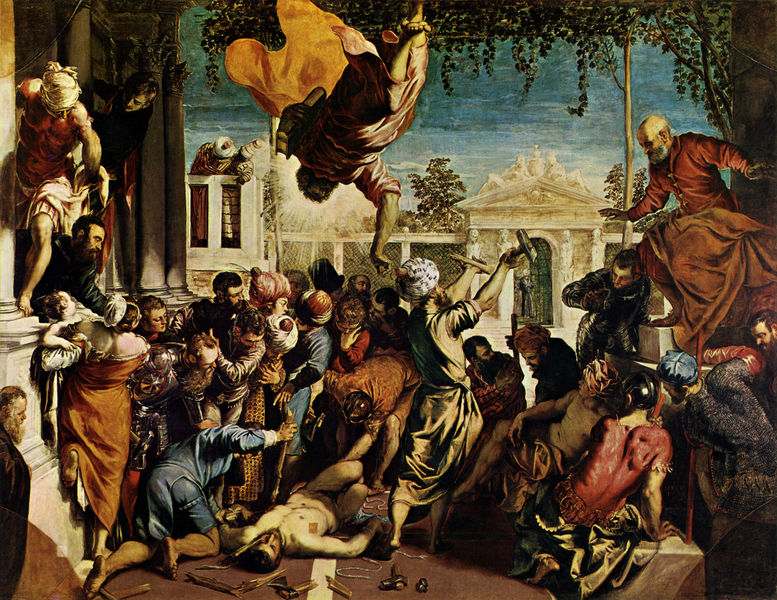
Titel: San Marco libera lo schiavo, Die Wunder des Hl. Markus - Sklavenwunder
Künstler: Jacopo Tintoretto
Standort: Venedig
Institution: Accademia
Schlagwörter: akt, baum, blau, blätter, gemälde, gruppe, himmel, kampf, körper, laub, mann, nackt, schatten, weiß, wolken, bäume, frauen, gelb, grün, landschaft, menschen, ocker, stadt, bewegung, bunt, frau, geste, hell, hintergrund, holz, hut, kopfbedeckungen, licht, marmor, mitte, männer, orange, rücken, schwarz, szene, säule, säulen, tür, gebäude, rot, beige, malerei, masse, menge, architektur, bibel, blicke, falten, geschichte, historie, inkarnat, leiche, mord, sockel, tod, tot, toter, gesten, öl, häuser, brüstung, boden, gewand, stoff, gewänder, kind, mutter, rosa, fliegen, engel, ranken, kopfbedeckung, liegen, fassaden, pflaster, zuschauer, giebel, farbe, violett, platz, bank, figuren, draussen, muskeln, glatze, stofflichkeit, tor, leiber, hängen, alter, antike, buch, kreuz, orient, torbogen, strahlen, flug, seil, aufruhr, schweben, inkarant, viele, streit, knien, strich, getümmel, tumult, ruinen, schein, heiligenschein, doppelsäulen, werkzeug, efeu, leib, nimbus, christus, jesus, kreuzigung, axt, hammer, antik, christlich, götter, manierismus, sturz, zentral, priester, schwingen, historiengemälde, heiliger, tempel, balu, basis, heilung, turban, drama, gestürzt, klettern, zerbrochen, weise, retten, stürzen, holzpfahl, fraune, sone, neoklassizismus, martyrium, wunder, türke, morgenland, steinen, bodem, strahlennimbus, matthäus, mnn, frben, geaänder, schiwngen, 1790, attikamotiv